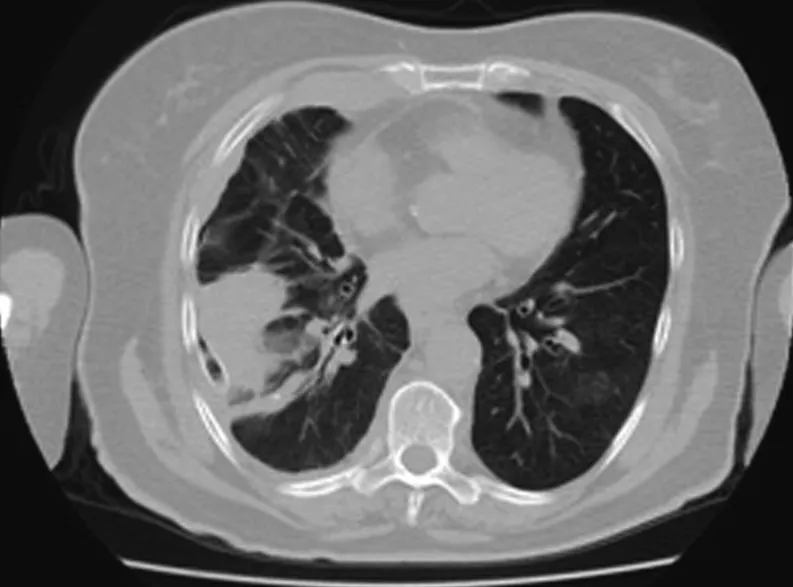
Computed tomography (CT) showing pleural thickening in the right hemithorax and pleural effusion.
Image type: radiology (ct)